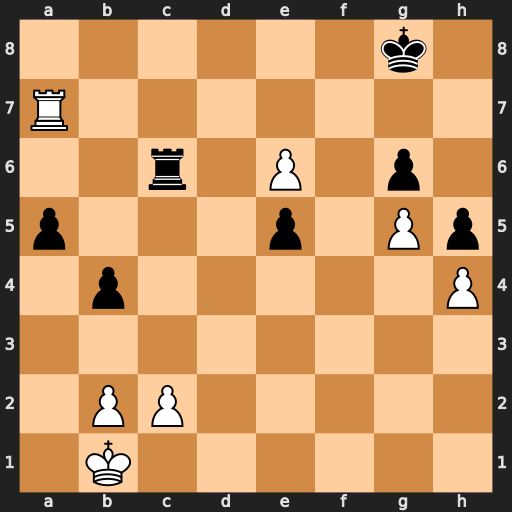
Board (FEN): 6k1/R7/2r1P1p1/p3p1Pp/1p5P/8/1PP5/1K6
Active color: w
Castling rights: -
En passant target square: -
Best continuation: Ra8+ Kg7 e7